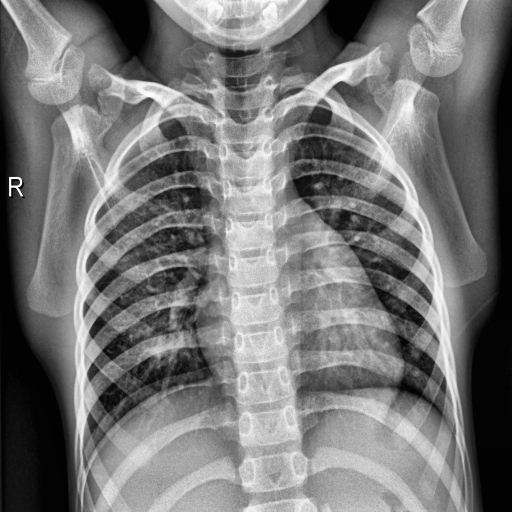
Finding: NORMAL